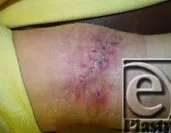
Second patient. D. Post-operative resolution.
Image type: medical_photograph (skin_photograph)